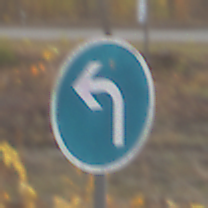
Verkehrszeichen: VorgeschriebeneFahrtrichtungLinks
Umgebung: Roofed, Suburban
Tageszeit: SunriseSunset
Wetter: Clear
Licht: Natural
Jahreszeit: NotSpecified
Kontrast: MediumContrast